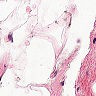
Metastatic tissue present: no